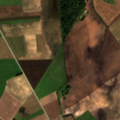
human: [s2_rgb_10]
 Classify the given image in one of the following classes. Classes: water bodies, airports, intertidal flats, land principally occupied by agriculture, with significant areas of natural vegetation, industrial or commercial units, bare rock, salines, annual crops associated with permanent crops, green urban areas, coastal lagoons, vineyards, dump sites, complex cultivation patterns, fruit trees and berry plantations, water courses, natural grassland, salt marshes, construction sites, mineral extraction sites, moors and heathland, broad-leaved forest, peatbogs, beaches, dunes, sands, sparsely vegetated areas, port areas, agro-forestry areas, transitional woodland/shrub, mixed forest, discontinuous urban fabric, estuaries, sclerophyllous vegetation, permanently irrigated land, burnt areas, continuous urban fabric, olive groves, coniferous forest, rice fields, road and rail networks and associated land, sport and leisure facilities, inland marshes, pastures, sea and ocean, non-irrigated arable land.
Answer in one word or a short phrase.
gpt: non-irrigated arable land, pastures, complex cultivation patterns